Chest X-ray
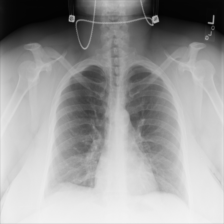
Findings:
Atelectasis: negative
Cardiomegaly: negative
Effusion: negative
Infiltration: negative
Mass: negative
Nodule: negative
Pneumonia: negative
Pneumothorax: negative
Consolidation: negative
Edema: negative
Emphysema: negative
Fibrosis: negative
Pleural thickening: negative
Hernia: negative